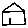
Label: house